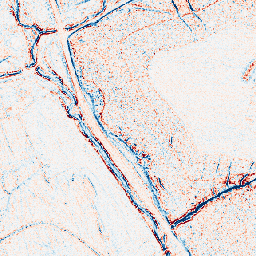
Category: edge_preserving
Decomposition family: bilateral
Decomposition parameters: d: 5
sigma_color: 150
sigma_space: 25
Upsampling method: area
Upsampling parameters: scale: 4
Upsampling scale: 4